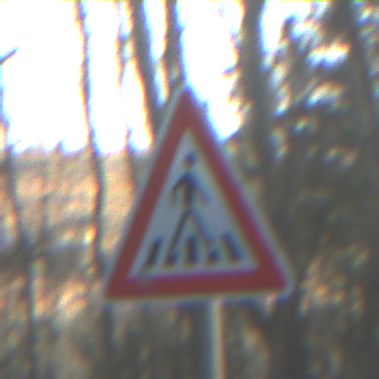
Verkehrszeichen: FussgaengerueberwegLinks
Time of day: SunriseSunset
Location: Outdoor (Nature)
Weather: Clear
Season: Winter
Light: Natural